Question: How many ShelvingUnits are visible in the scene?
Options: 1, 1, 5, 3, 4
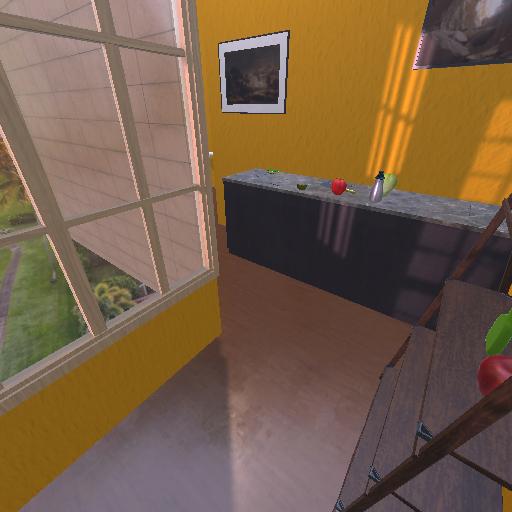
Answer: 1